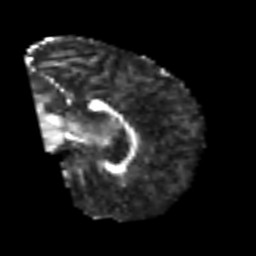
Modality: FA
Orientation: sagittal
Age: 50
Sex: male
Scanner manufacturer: siemens
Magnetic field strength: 3 T
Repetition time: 6.1 s
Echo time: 0.101 s